高三 · 度量几何学
13. 如图, $P A, P B$ 是 $\odot O$ 的两条切线, $A, B$ 为切点, 直线 $O P$ 交 $\odot O$ 于点 $D, E$, 交 $A B$ 于点 $C$, 图中互相垂直的线段有 \$ \qquad \$ (只要求写出一对线段)

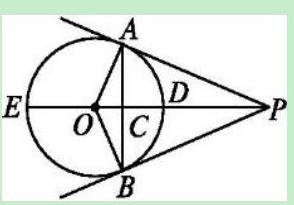
答案: $\mathrm{AB} \perp \mathrm{OP}$ (答案不唯一)
解析: ：解答：如题图,由于 $\mathrm{PA}, \mathrm{PB}$ 均为 $\odot \mathrm{O}$ 的切线, $\therefore \mathrm{PA} \perp \mathrm{OA}, \mathrm{PB} \perp \mathrm{OB}$.

又由切线长定理得 $\mathrm{PA}=\mathrm{PB}, \mathrm{OP}$ 为 $\angle \mathrm{APB}$ 的平分线, $\therefore \mathrm{AB} \perp \mathrm{OP}$,故应填 $\mathrm{PA} \perp \mathrm{OA}$ 或 $\mathrm{PB} \perp \mathrm{OB}$ 或 $\mathrm{AB} \perp \mathrm{OP}$

分析: 本题主要考查了与圆有关的比例线段, 解决问题的关键是根据与圆有关的比例线段满足的性质分析即可